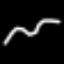
Label: squiggle